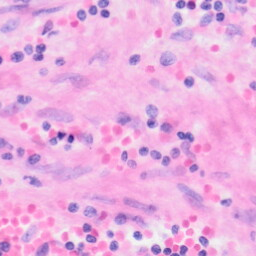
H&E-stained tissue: Kidney